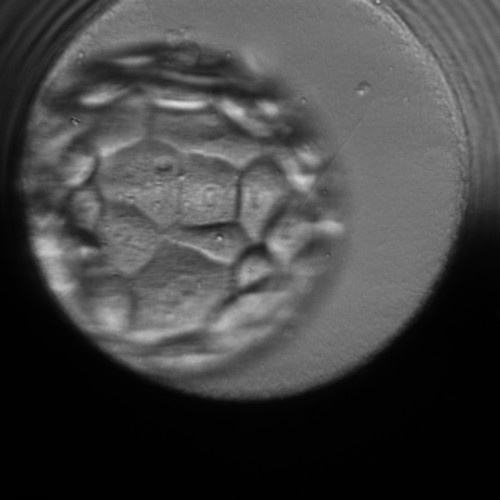
Embryo quality: good